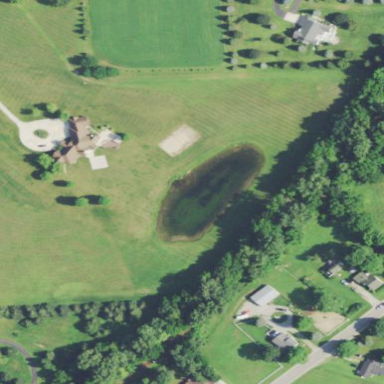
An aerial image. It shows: Pond with natural water.